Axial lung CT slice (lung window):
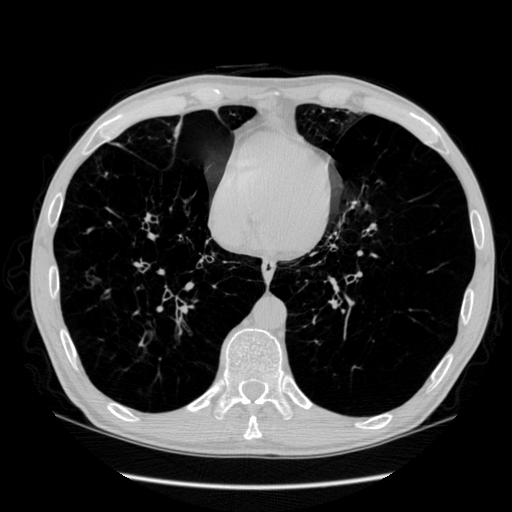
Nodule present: no